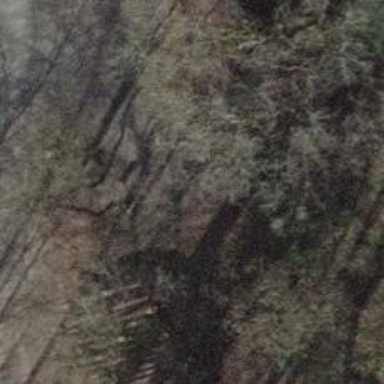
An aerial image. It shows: Brown bench.